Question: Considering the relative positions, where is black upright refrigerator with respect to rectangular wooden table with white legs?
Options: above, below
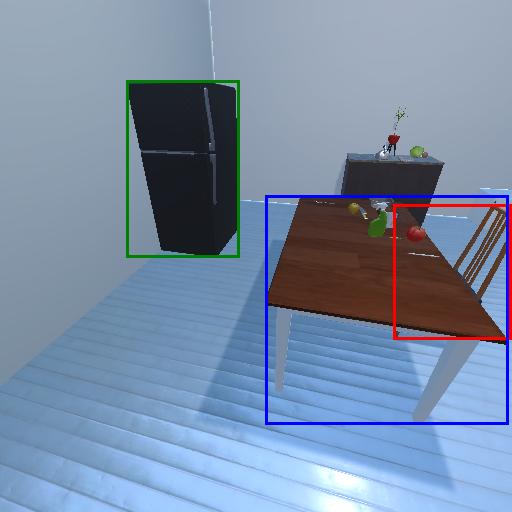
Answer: above